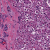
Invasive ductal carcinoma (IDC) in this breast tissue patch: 0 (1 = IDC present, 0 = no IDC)